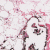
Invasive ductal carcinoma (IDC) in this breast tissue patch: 0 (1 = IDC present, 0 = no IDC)